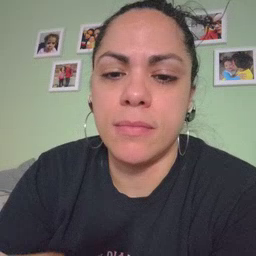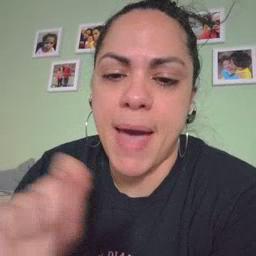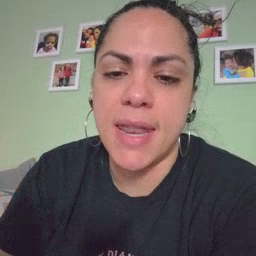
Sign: pen